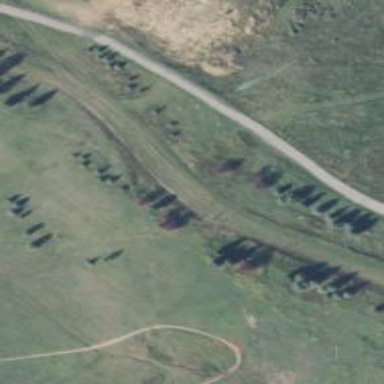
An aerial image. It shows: Nordic ski trail groomed for classic and skating styles.